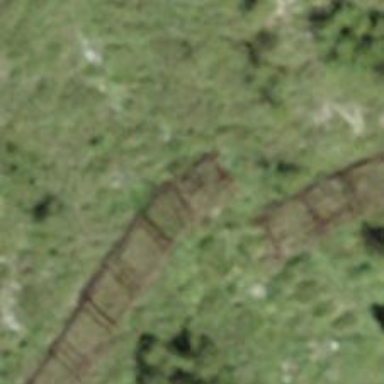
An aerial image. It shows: Unique fence designed for avalanche protection.